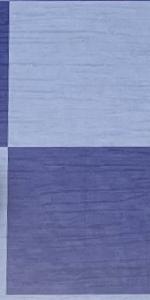
Label: Empty